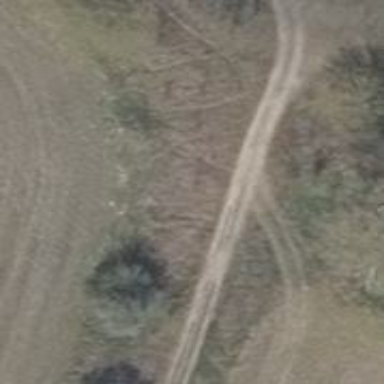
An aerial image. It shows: Grass track with grade4 surface.